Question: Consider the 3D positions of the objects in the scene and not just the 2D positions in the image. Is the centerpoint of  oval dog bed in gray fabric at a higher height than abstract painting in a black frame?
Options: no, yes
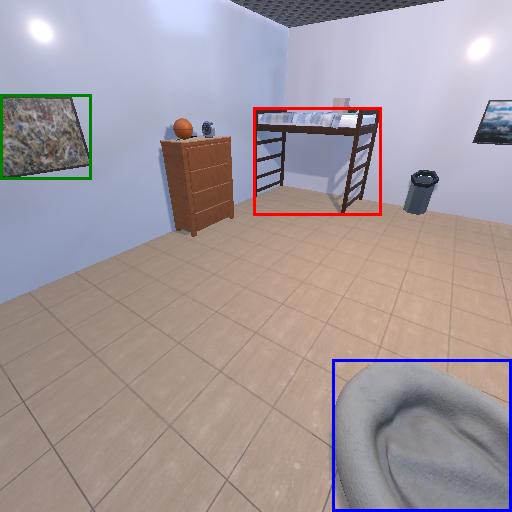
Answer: no